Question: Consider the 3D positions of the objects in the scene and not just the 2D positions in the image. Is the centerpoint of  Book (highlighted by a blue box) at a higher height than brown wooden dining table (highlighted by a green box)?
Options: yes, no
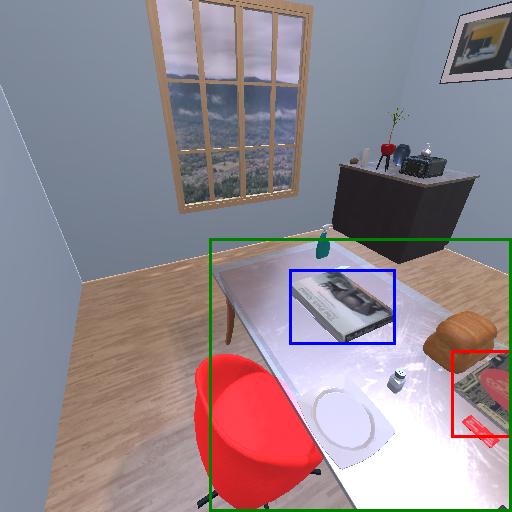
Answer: yes